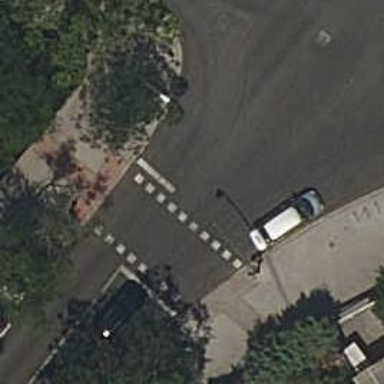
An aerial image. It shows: Road with traffic signals at crossing.